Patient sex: F
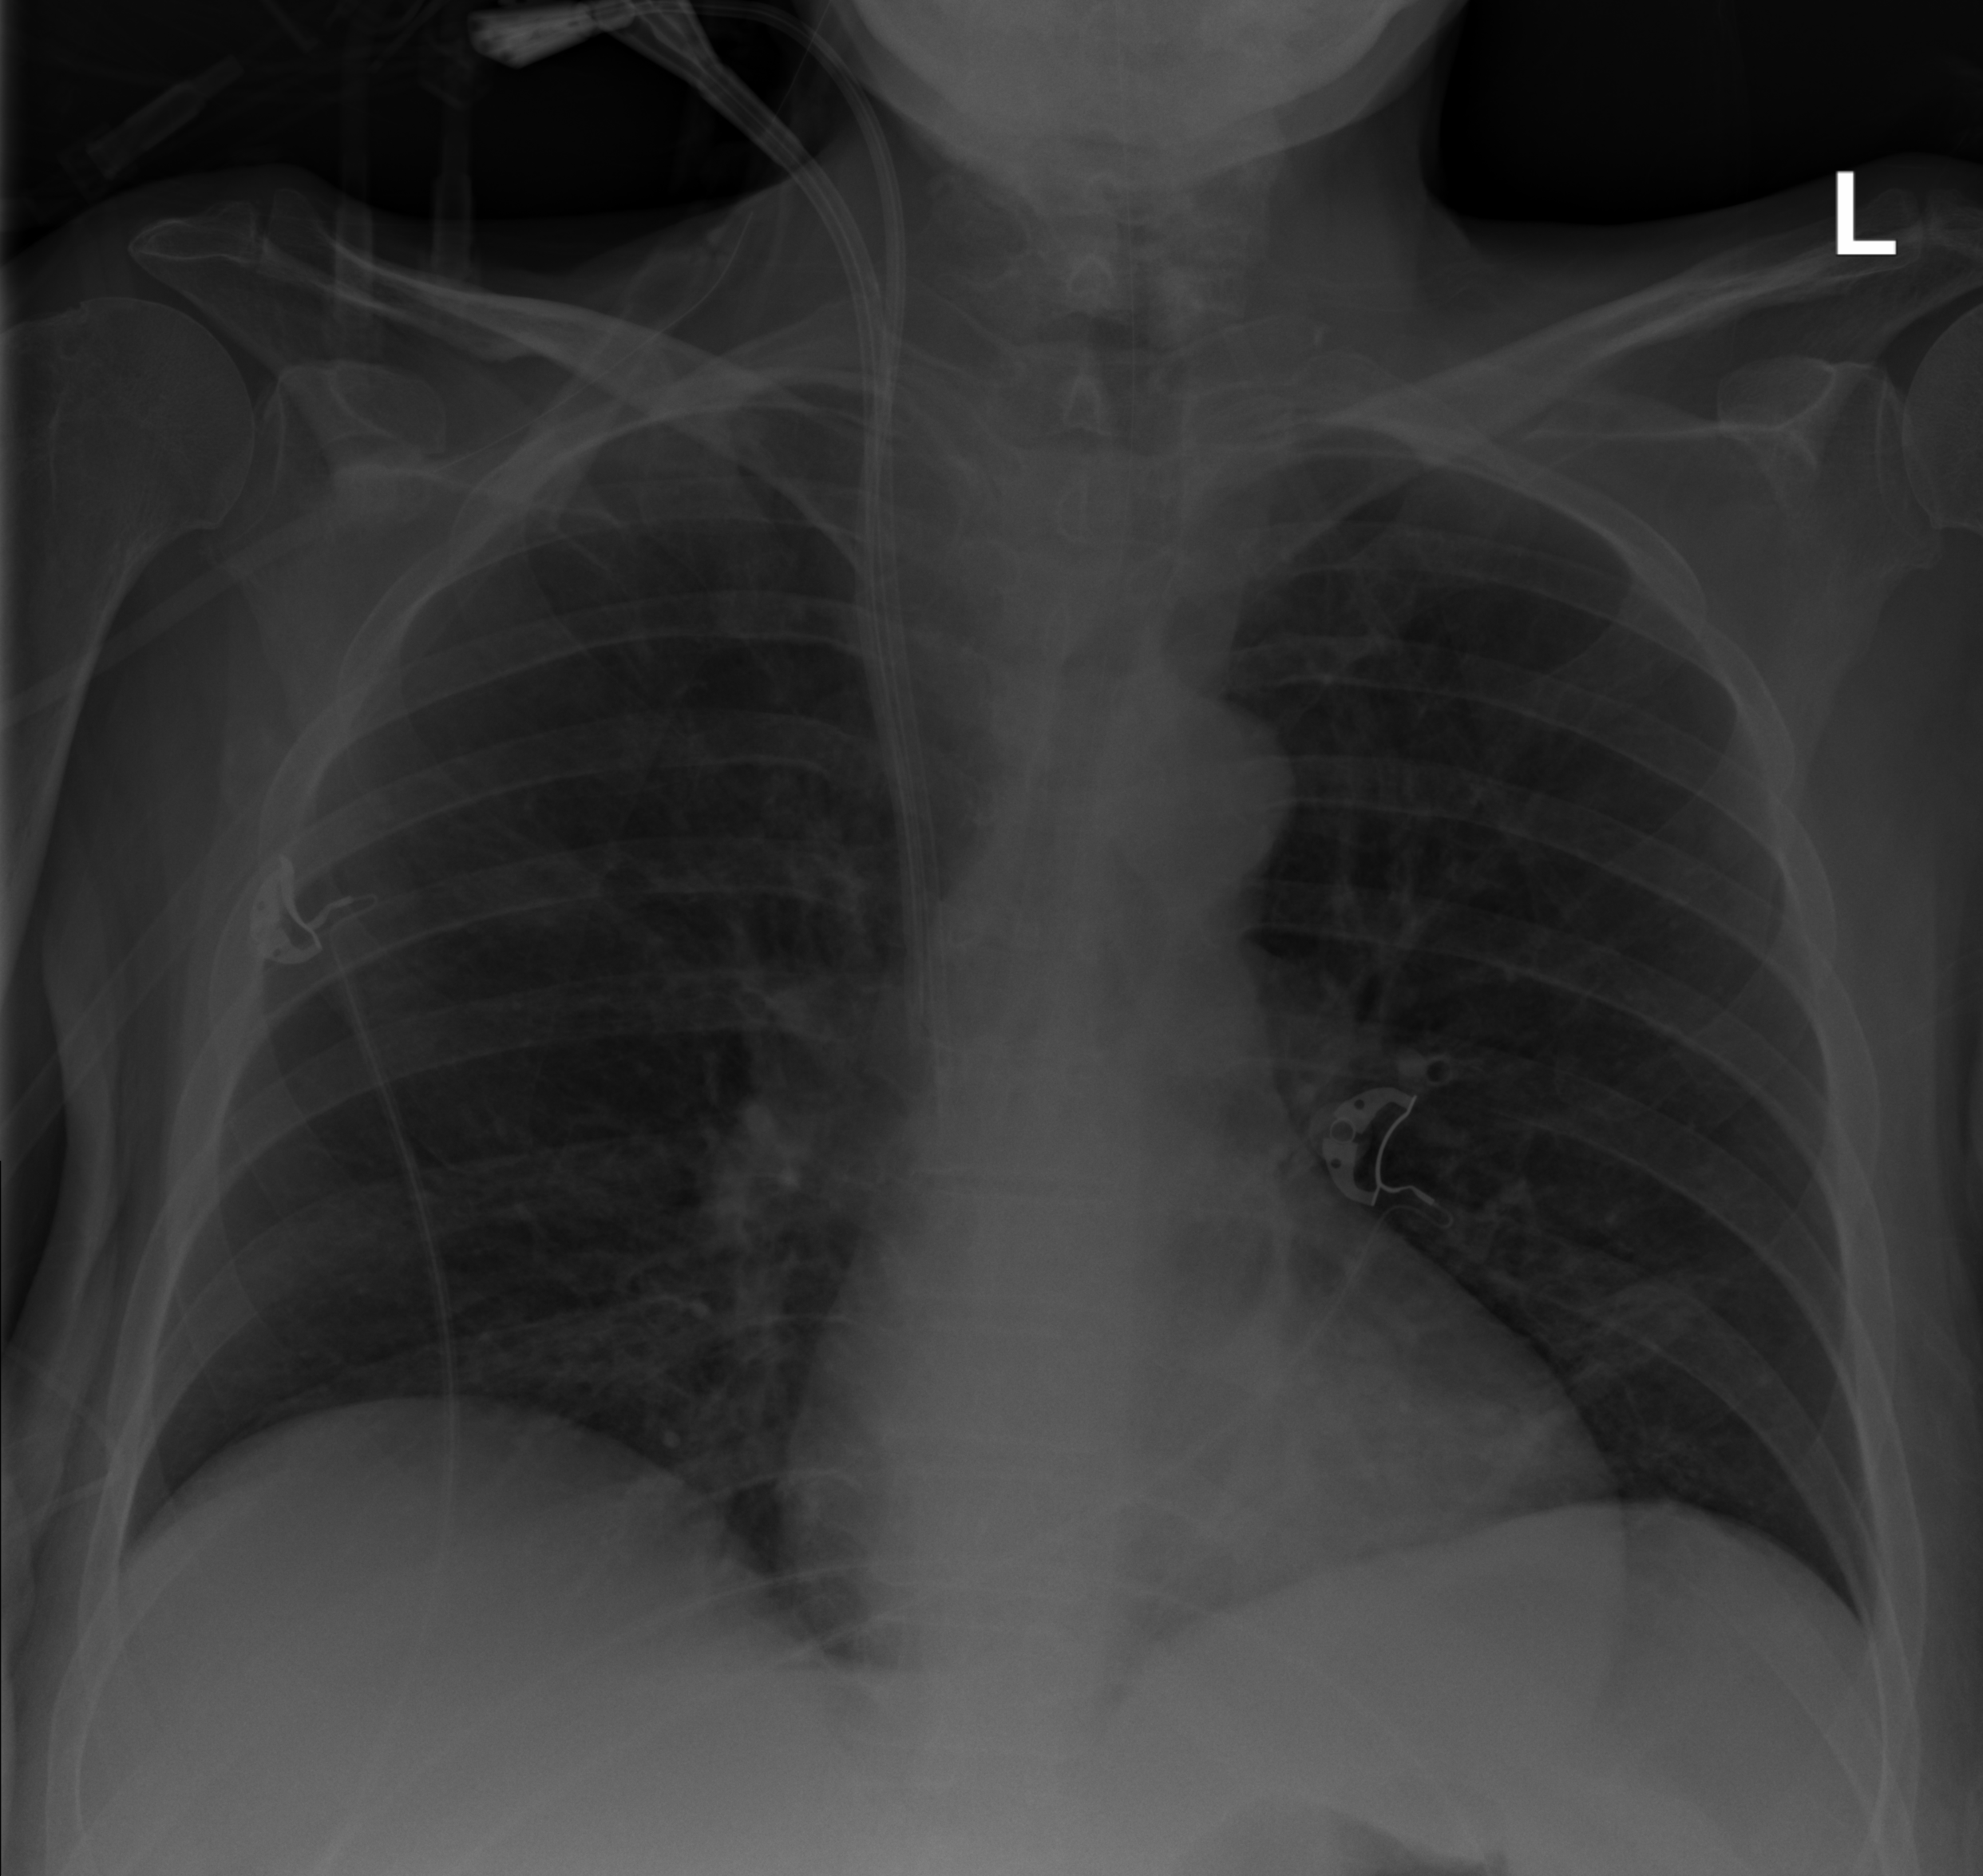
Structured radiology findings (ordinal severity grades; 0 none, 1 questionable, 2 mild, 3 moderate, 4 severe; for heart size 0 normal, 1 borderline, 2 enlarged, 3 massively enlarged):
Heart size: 0
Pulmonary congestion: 0
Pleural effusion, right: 0
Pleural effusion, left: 2
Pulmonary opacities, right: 2
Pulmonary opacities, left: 0
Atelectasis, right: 2
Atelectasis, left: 2